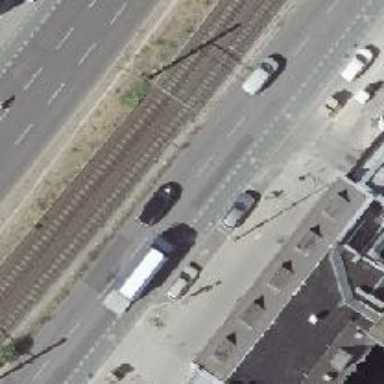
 classified as primary highway. It is dual carriageway with parking available on the right side of the street."